Frequency: 70000
Velocity: 0,217
Power: 26,2
Pulse duration: 0,0000001
Pass count: 1
Magnification: 10
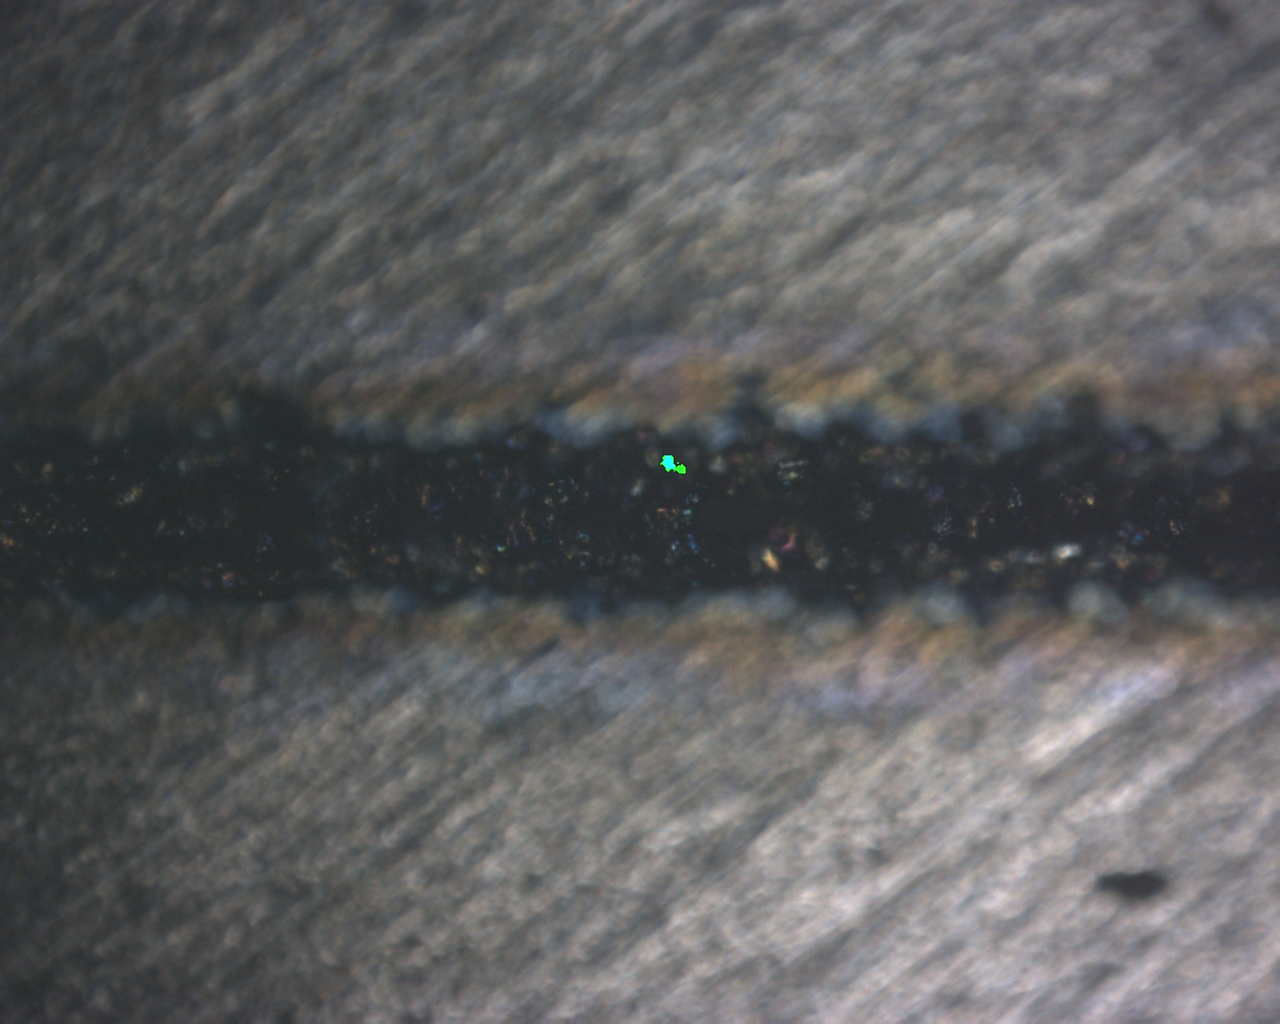
Measured width: 138.723
Other width: 74.4656